Field crop: maize
Growth stage: 2
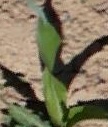
Species: maize